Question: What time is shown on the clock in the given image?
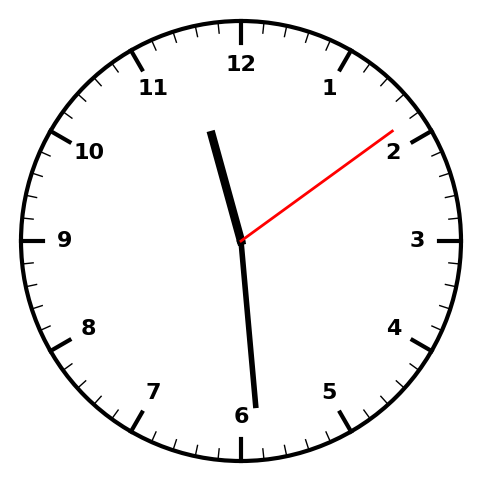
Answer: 11:29:09